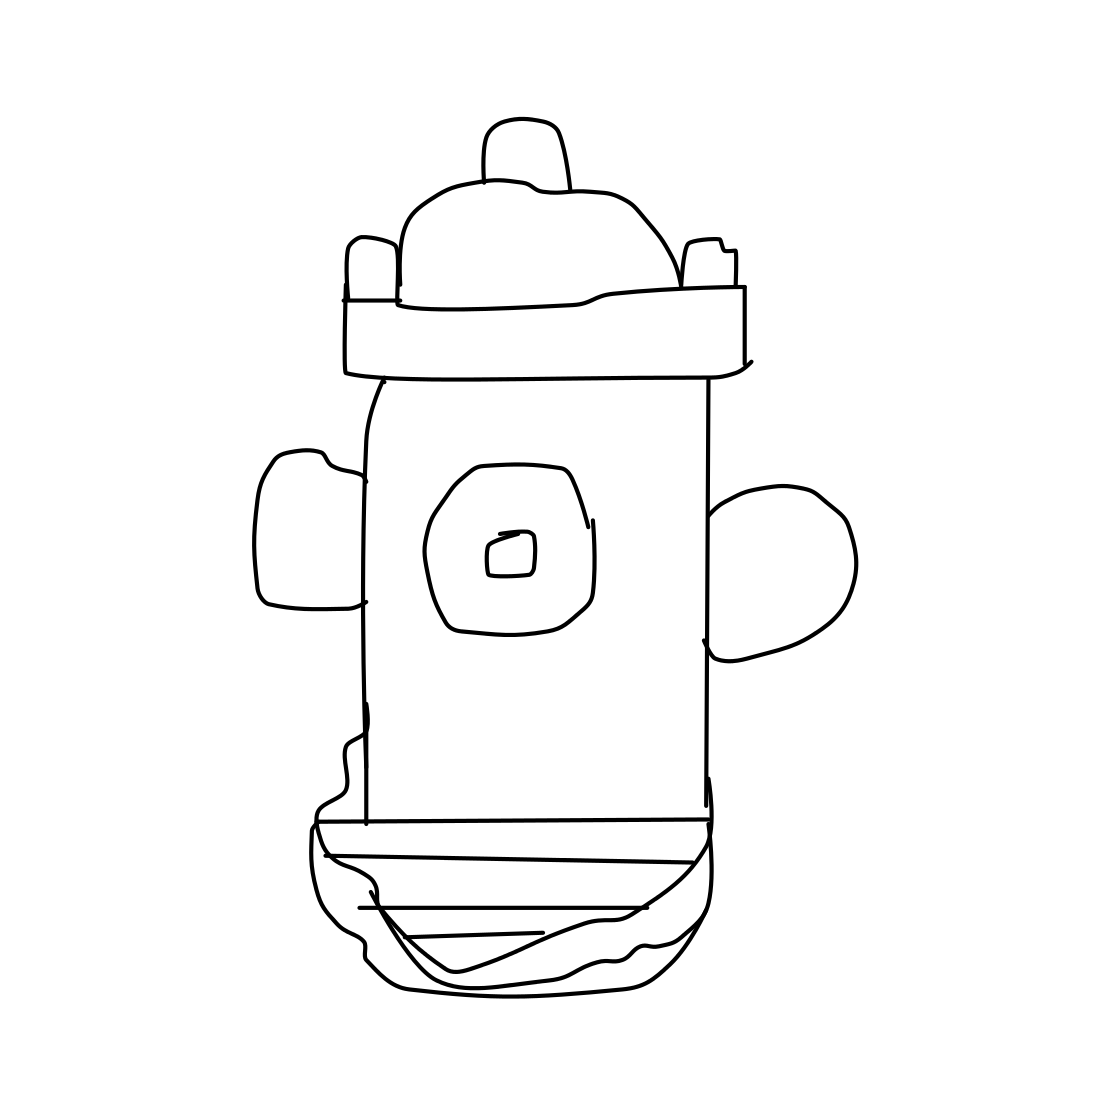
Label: fire hydrant